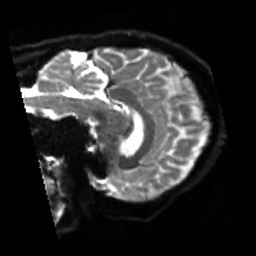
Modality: sbref
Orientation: sagittal
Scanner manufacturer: siemens
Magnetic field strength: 3 T
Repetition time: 4 s
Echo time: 0.0594 s